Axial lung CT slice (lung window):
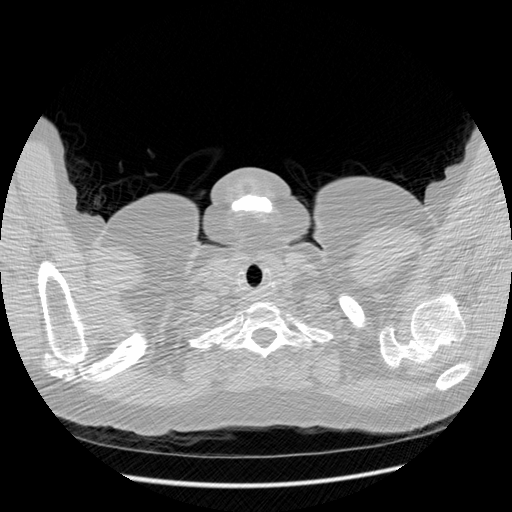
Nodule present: no